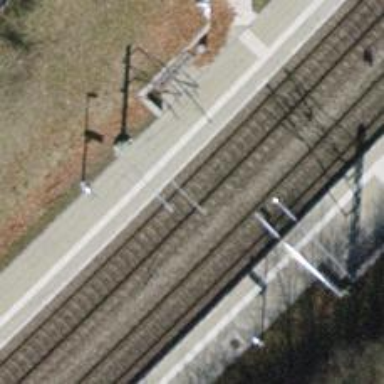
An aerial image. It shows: Railway milestone with catenary mast.